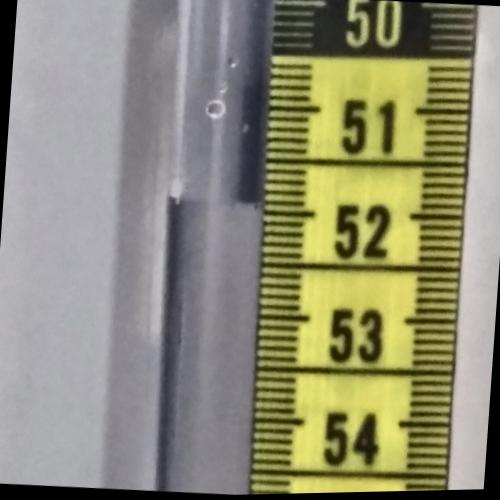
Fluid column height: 51.9 cm